Field crop: maize
Growth stage: 1
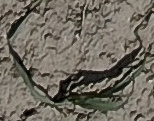
Species: sorghum